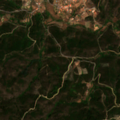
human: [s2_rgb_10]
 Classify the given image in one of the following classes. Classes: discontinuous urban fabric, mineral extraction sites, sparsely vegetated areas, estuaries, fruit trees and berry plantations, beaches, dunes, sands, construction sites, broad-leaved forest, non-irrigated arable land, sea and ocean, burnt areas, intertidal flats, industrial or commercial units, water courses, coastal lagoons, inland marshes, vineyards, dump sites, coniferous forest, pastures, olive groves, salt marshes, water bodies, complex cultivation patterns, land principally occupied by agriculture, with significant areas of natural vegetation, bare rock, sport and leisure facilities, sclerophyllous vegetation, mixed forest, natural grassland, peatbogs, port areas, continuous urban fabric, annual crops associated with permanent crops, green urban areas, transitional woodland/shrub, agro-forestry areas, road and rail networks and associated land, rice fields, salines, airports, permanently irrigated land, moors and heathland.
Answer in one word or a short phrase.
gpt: land principally occupied by agriculture, with significant areas of natural vegetation, transitional woodland/shrub